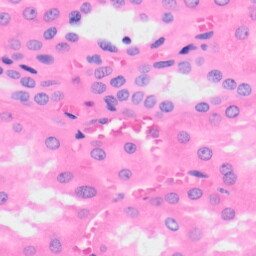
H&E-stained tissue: Kidney